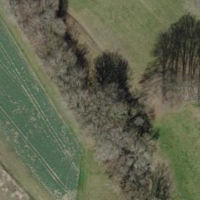
EUNIS habitat code: 52
Species observed at this site:
Pseudochorthippus parallelus